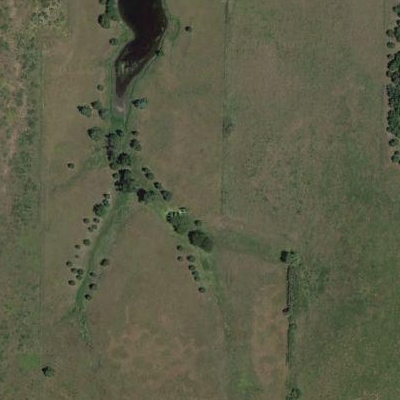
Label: aGrass